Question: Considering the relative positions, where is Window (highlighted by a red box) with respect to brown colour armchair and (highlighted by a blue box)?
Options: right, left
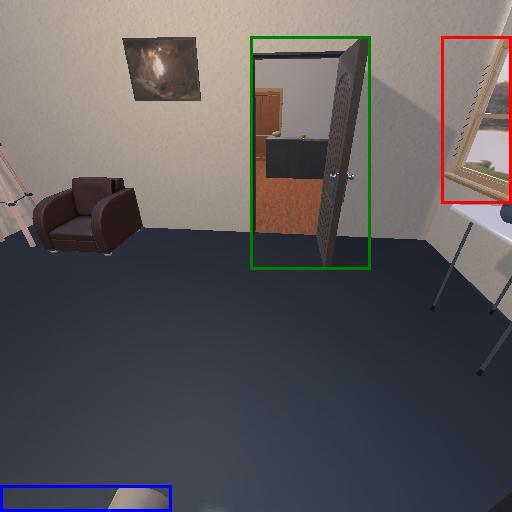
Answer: right